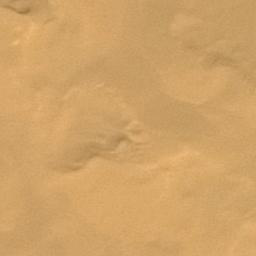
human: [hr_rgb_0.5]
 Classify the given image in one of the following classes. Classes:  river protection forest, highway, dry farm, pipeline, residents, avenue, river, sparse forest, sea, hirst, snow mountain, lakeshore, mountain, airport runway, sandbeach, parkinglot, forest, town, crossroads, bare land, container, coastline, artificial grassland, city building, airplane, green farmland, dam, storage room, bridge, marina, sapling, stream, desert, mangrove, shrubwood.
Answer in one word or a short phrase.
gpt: desert